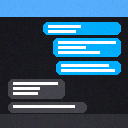
Screen state: on